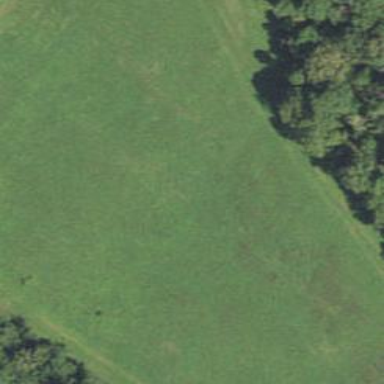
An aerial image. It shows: Area covered with grass.